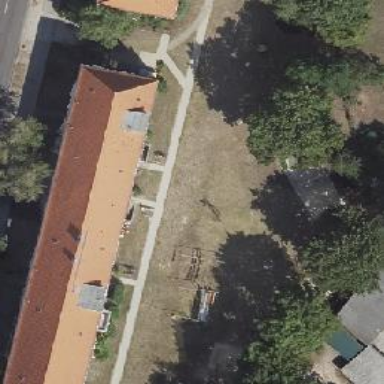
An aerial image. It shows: Hipped roof apartment building.